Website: home-depot
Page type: account-dashboard
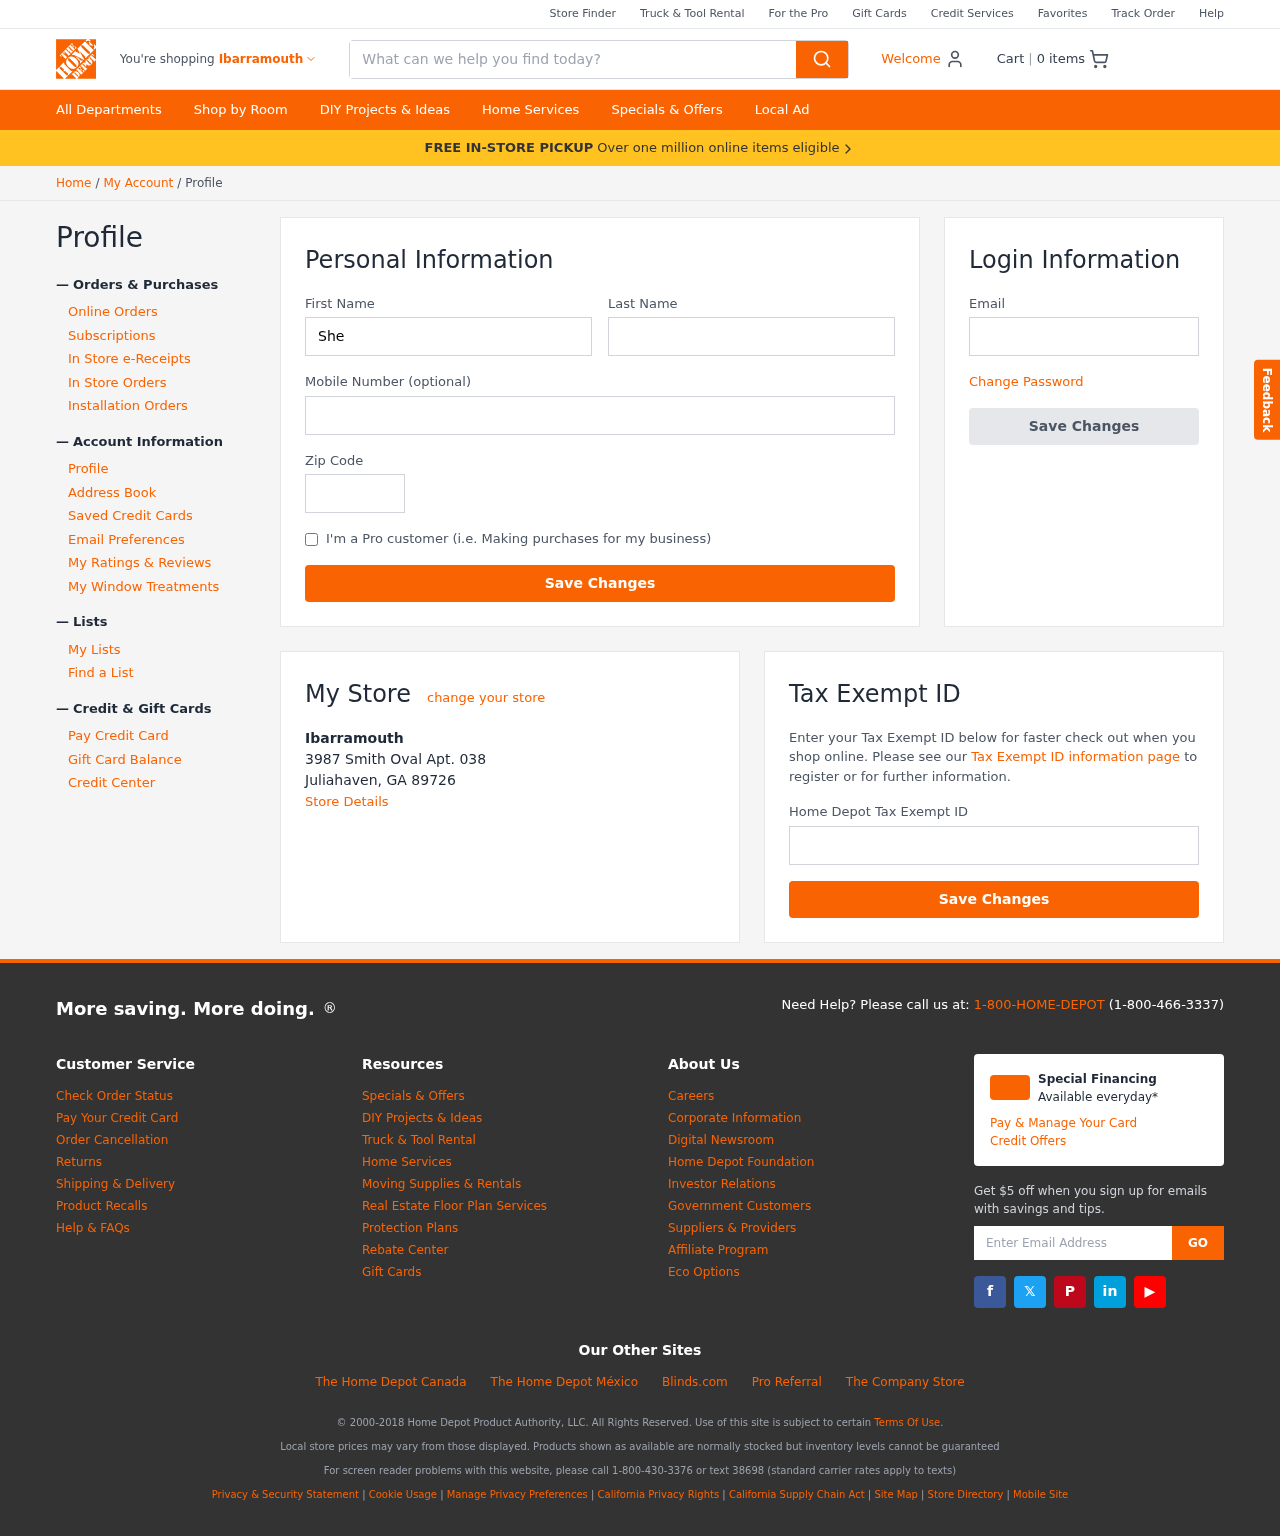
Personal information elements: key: PII_CITY
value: Ibarramouth
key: PII_EMAIL
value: shelly.cummings@gmail.com
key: PII_FIRSTNAME
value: Shelly
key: PII_LASTNAME
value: Cummings
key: PII_LOCATION1_CITY_STATE_ZIP
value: Juliahaven, GA 89726
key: PII_LOCATION1_NAME
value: Ibarramouth
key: PII_LOCATION1_STREET
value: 3987 Smith Oval Apt. 038
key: PII_PHONE
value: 8147927891
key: PII_POSTCODE
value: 60266
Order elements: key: ORDER_NUM_ITEMS
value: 0
Search elements: key: HEADER_SEARCH
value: What can we help you find today?